Question: I have an auto generated DropDownList from Entity Framework in a strongly typed view:
'''
<div class="editor-field">
@Html.DropDownList("User_FK", String.Empty)
@Html.ValidationMessageFor(model => model.User_FK)
</div>
'''

Here is the action code:
'''
public ActionResult Create()
{
ViewBag.SystemMaster_FK = new SelectList(db.SystemMasters, "System_PK", "Name");
ViewBag.User_FK = new SelectList(db.Users, "User_PK", "NetworkLogin");
return View();
}
'''
I need this list to display the names of people loaded from Active Directory. How do I customize the select list options seperately?
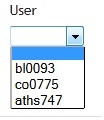
Answer: '@Html.DropDownList' has another overload, namely:
'''
public static MvcHtmlString DropDownList(
this HtmlHelper htmlHelper,
string name,
IEnumerable<SelectListItem> selectList
)
'''
So, you specify a 'name' string and then an 'IEnumerable<SelectListItem>' generated any way you want.
So, (of course, I'm assuming some types here--'MyUserType', 'MyActiveDirectoryRepository')
'''
List<MyUserType> users = new List<MyUserType>();
foreach(var user in MyActiveDirectoryRepository.GetUsers())
{
users.Add(new MyUserType()
{
ADName = user.Username,
ID = user.ID // or SAM token, or something similar
});
}
'''
Pass the list to your view via ViewBag
'''
public ActionResult Create()
{
// populate list as above
ViewBag.User_FK = new SelectList(users, "ID", "ADName");
return View();
}
'''
Then, after passing it to your view (preferably, via view model ViewBag)
'''
@Html.DropDownList("NameOfDropDown", ViewBag.User_FK)
'''